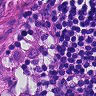
Metastatic tissue present: yes